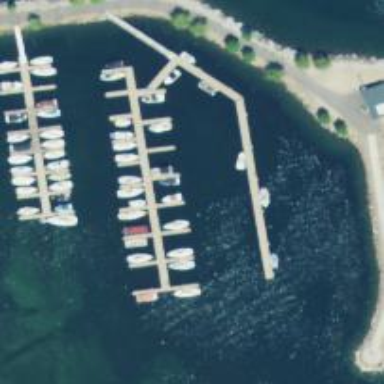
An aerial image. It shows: Man-made pier.